Question: at the moment I have an app that allows me to display data in a Jtable and then when I double click the Jtable this open a little window to edit only 3 fields, comments, expiration date and description. I update the this values (whit a 'preparedStatement') the thing is that everytime that I make an update to the database my table just refresh itself, changing the dateFormat with the new value that I've just inserted in my other window but with a different format!. How is this possible?
I' don't understand this because the only I only set a model to the table when I press my "search" button which contains the following code:
'''
ArrayList<FiltrosResumen> filtrosResumenList = MainFrame.dataBase.searchFiltroResumen(query);
FiltrosResumenTableModel resumenModel = new FiltrosResumenTableModel(filtrosResumenList);
this.resumenTable.setModel(resumenModel);
hideColumns(1);
'''

I'm using a custom table model containing all the table Fields, so first as you can see I colect all the rows from the database into a ArrayList from a custom object "'FiltrosResumen'", then I pass this to the constructor from my customTable model "'FiltrosResumenTableModel'" which extends 'AbstractTableMode' I'm not using any special renders the most important methods are
'''
public Object getValueAt(int rowIndex, int columnIndex) {
switch (columnIndex) {
case 0:
return this.filtrosResumen.get(rowIndex).getIdFiltro();
//....
//case 9:
default:
return null;
}
}
public void setValueAt(Object aValue, int rowIndex, int columnIndex) {
FiltrosResumen filtroResumen = new FiltrosResumen();
switch (columnIndex) {
case 0:
filtroResumen = this.filtrosResumen.get(rowIndex);
filtroResumen.setIdFiltro(Long.parseLong(aValue.toString()));
this.fireTableCellUpdated(rowIndex, columnIndex);
break;}
//....
//case 9:
}
'''
And the constructor
'''
public FiltrosResumenTableModel(List<FiltrosResumen> filtrosResumen) {
this.filtrosResumen = filtrosResumen;
}
'''
And as I stated before, the database does not interact directly whit the table since storing the query result in a ArrayList, and then sending this to the constructor of my customTableModel.
In order to change the value from one of the rows items I send a 'FiltrosResumen' Object in this way:
'''
FiltrosResumenTableModel modelo = (FiltrosResumenTableModel) this.resumenTable.getModel();
resumen = modelo.getResumen(row);
EditResumenIF editConexionesIF = new EditResumenIF(resumen);
'''
Passing a the resumen object to a InternalFrame Constructor (EditResumenIF).So in this new InternalFrame (EditResumenIF) I assign the values to a JCalendar and a JTextField to change the values and then save them. Afther the same object received by the constructor to a method that does the query and then return a string, ( if the string it's empty it' means that the query was successful without any mistakes)
'''
String error = MainFrame.dataBase.updateResumen(resumen, resumen.getIdFiltro());
'''
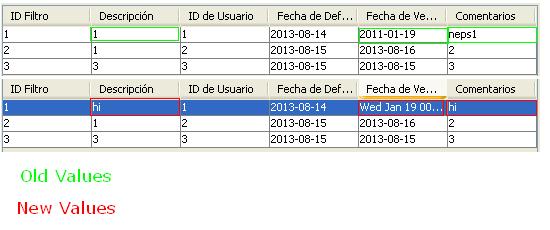
Answer: The default <URL> using 'DefaultTableModel' to your implementation.
Addendum:
'JTable' is a 'TableModelListener'; any change to the model is (or should be) propagated to the table. Absent a <URL>, I'm guessing that you are using a second table, 'table2', to edit a copy of certain data obtained from the original, 'table1'.
- Verify that you are copying the data in 'getResumen()' and not just copying a reference to the 'table1' model.- In your implementation of 'setValueAt()' in the 'TableModel' of 'table2', update the model of 'table1'. The exact mechanism depends on your 'TableModel'; two approaches are contrasted <URL>.
Addendum: .
The same principles would apply. As an alternative to directly coupling the models, let the table's model be a 'PropertyChangeListener' to the internal frame, as shown <URL>.